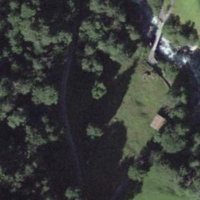
EUNIS habitat code: 44
Species observed at this site:
Veronica chamaedrys
Saxifraga rotundifolia
Vaccinium vitis-idaea
Moneses uniflora
Aegopodium podagraria